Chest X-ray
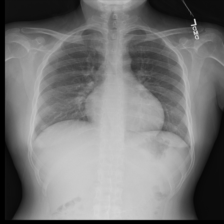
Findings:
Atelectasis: negative
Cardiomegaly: negative
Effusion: negative
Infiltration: positive
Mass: negative
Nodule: negative
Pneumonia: negative
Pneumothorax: negative
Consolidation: negative
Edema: negative
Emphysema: negative
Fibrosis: negative
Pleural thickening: negative
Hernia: negative